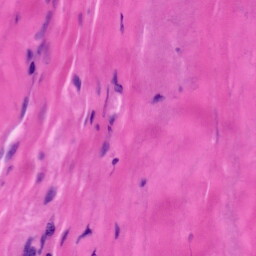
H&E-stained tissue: Tonsil